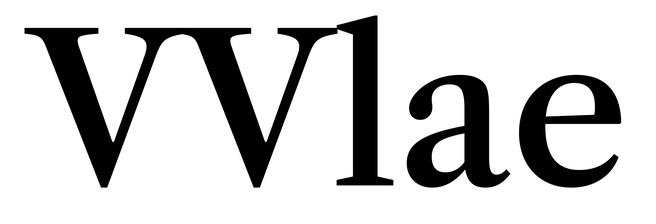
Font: LibreCaslonText_Medium